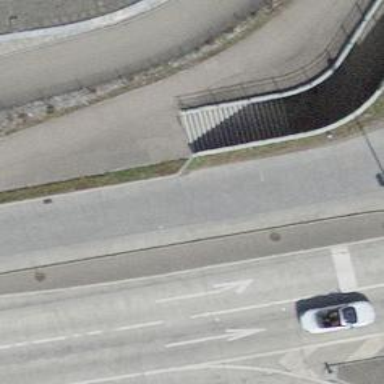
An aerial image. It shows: Road with steps.